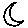
Label: moon